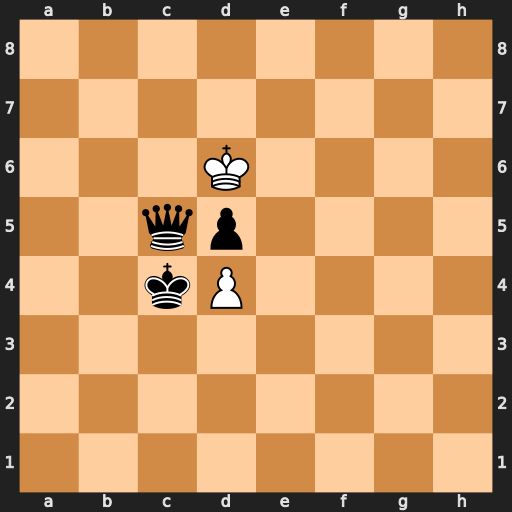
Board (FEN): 8/8/3K4/2qp4/2kP4/8/8/8
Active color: w
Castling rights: -
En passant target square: -
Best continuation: dxc5 d4 c6 Kb3 c7 d3 c8=Q